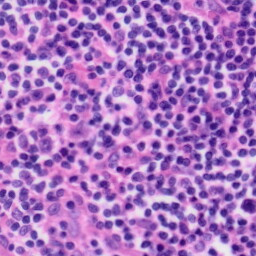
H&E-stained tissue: Tonsil